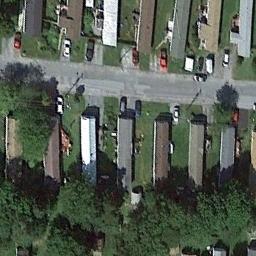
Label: mobile_home_park